Question: I have a table design that is represented by this awesome hand drawn image.

Basically, I have an account event, which can be either a Transaction (Payment to or from a third party) or a Transfer (transfer between accounts held by the user).
All common data is held in the event table ('Date', 'CreatedBy', 'Source Account Id'...) and then if it's a transaction, then transaction specific data is held in the Account Transaction table (Third Party, transaction type ('Debit', 'Credit')...). If the event is a transfer, then transfer specific data is in the account_transfer table ('Amount', 'destination account id'...).
Note, something I forgot to draw, is that the Event table has an 'event_type_id'. If 'event_type_id = 1', then it's a . If it's a '2', then it's a .
Both the transfer and transaction tables are linked to the event table via an event id foreign key.
Note though that a transaction doesn't have an amount, as the transaction can be split into multiple payment lines, so it has a child account_transaction_line. To get the amount of the transaction, you sum it's child lines.
Foreign keys are all setup, with an index on primary keys...
My question is about design and querying. If I want to list all events for a specific account, I can either:
'''
Select
from Event,
where event_type = 1 (transaction),
then INNER join to the Transaction table,
and INNER join to the transaction line (to sum the total)...
and then UNION to another selection,
selecting
from Event,
where event_type = 2 (transfer),
INNER join to transfer table...
and producing a list of all events.
'''
or
'''
Select
from Event,
then LEFT join to transaction,
then LEFT join to transaction line,
then LEFT join to transfer ...
and sum up totals (because of the transaction lines).
'''
Which is more efficient? I think option 1 is best, as it avoids the LEFT joins (Scans?)
OR...
An Indexed View of option 1?
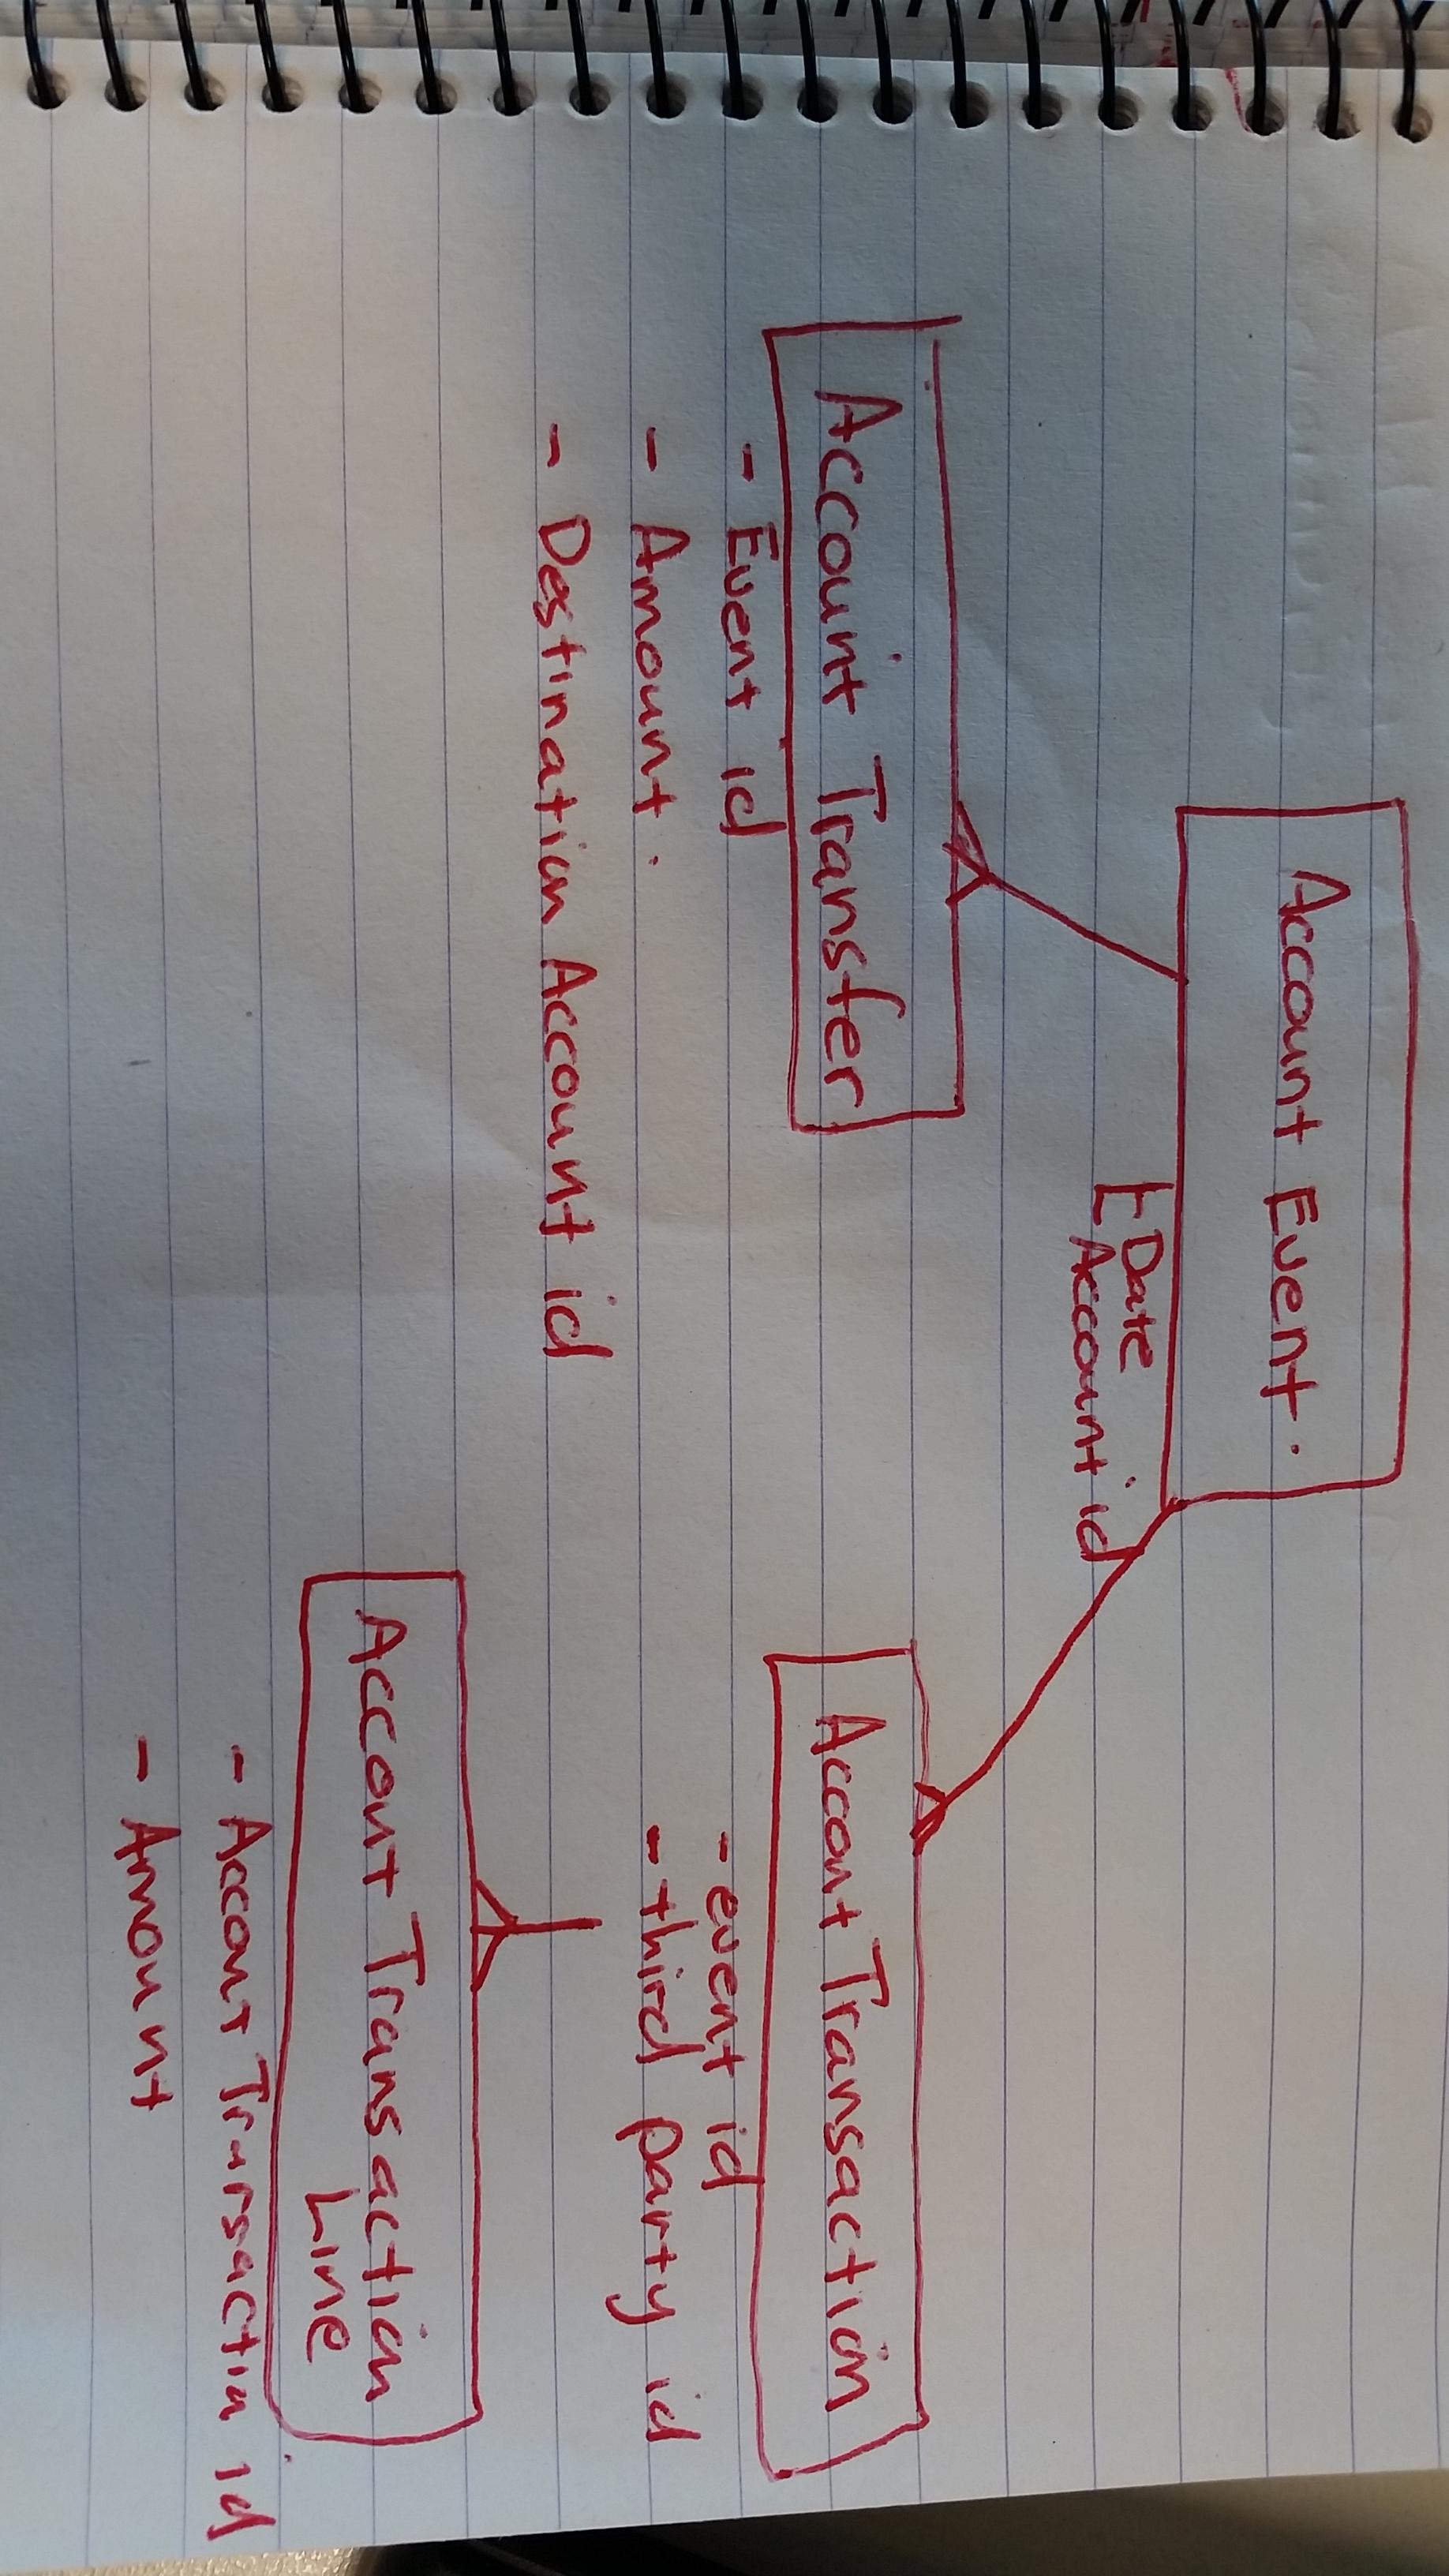
Answer: For performance analysis in SQL server, there are quite a few factors at play, e.g.
- - -
Without these (and perhaps some other follow up questions once answers to these are provided), it would be unwise to give an answer stating one being preferable over the other.
Having said that, based on my personal experience, your best bet specifically for SQL server is to use <URL> You typically put the system under load and then:
- - -
FYI: This is based on my personal experience, after having done various types of performance analyses for multiple projects. We expect to do it again for our current project, although this time around we're using AD and Azure tables instead of SQL, and hence the methodology is not specific to SQL server, although the tools, traffic profiles, and what to measure varies.
Although you do not explicitly state so, but it seems that the event ID and transaction ID is not going to change after the first entry has been made. If that's the case and you are only interested in getting the totals for a transaction in this query, then another option (which will optimize your queries) would be to add a foreign key to AccountEvent's primary key (which I think is the event id). In strictest DB sense, you are de-normalizing the table a bit, but in practice, it often helps with performance.
The other approach that I have taken in a past project (just because I was using FoxPro in the previous century and FoxPro tended to be extremely slow at joins) was to keep total amounts in the primary table, equivalent of your transactions table. This would be quite useful if your reads heavily outweighed your writes, and in the case of SQL, you can issue a transaction to make entries in other tables and update totals simultaneously (hence my question about on your query profiles).
Keep a value to indicate which is which, and keep the totals there -- similar to previous one but at a different level. This will decrease the joins on query, but still have sum of totals on inserts -- I would prefer the previous over this one.
This is yet another approach that folks have used (esp. in NOSQL space), but it gives me shivers when applying in SQL Server, so I have a personal bias against it but you could very well search it and find about it.